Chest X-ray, AP view. Patient: 11 years old, sex F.
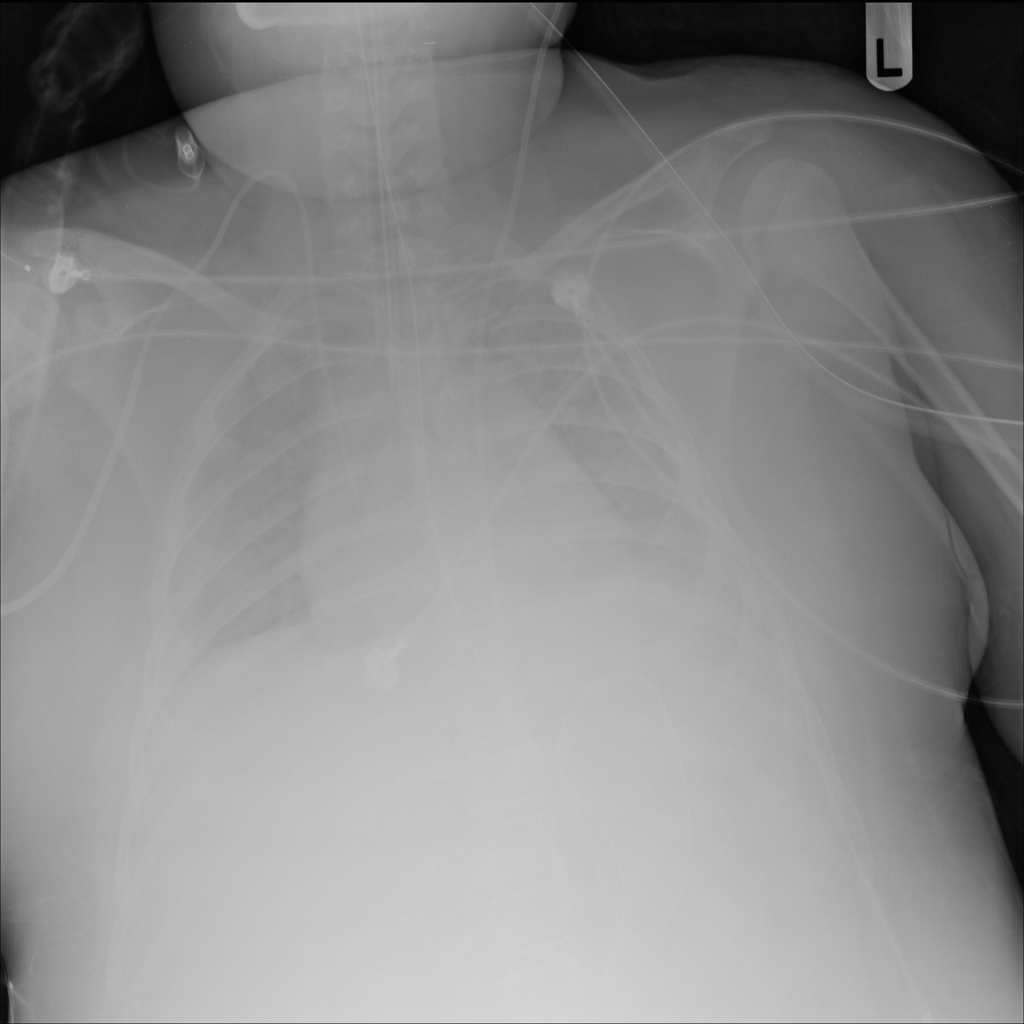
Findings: No Finding